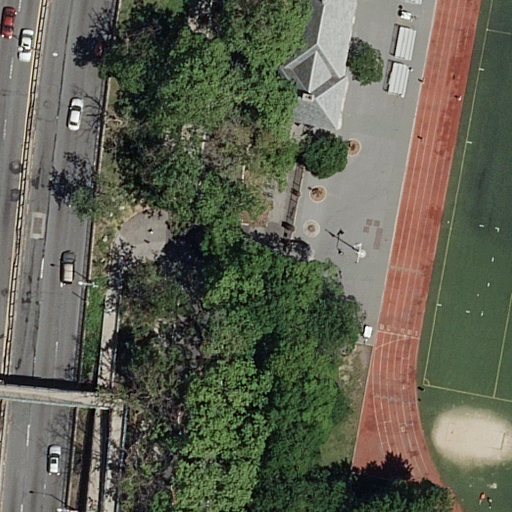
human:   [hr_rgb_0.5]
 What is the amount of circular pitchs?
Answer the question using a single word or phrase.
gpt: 0

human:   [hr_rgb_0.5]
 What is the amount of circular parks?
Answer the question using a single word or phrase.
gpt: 0

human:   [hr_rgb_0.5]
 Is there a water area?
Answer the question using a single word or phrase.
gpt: no

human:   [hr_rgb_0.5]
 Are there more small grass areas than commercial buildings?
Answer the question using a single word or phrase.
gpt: no

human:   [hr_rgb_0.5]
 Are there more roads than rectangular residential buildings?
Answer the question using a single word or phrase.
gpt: yes

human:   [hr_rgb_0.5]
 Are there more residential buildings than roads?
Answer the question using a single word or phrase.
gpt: no

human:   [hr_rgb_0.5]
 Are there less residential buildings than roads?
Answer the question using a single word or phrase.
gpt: yes

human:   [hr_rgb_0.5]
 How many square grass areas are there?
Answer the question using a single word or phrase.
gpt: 0

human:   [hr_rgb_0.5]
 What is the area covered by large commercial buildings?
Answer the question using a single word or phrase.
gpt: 0m2

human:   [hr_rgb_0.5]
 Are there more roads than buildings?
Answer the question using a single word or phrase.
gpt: yes

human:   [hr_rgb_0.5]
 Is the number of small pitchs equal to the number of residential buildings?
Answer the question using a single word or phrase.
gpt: yes

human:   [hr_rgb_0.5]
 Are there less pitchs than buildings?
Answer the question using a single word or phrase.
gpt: no

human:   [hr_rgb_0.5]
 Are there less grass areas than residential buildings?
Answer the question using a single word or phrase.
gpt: no

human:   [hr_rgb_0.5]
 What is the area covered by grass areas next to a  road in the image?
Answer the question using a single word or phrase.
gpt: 274m2

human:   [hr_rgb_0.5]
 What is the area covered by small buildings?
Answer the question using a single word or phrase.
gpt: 0m2

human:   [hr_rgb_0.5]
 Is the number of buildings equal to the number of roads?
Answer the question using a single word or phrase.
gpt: no

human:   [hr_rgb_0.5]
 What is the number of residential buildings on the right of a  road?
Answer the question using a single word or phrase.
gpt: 1

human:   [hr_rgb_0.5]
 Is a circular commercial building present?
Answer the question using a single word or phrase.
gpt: no

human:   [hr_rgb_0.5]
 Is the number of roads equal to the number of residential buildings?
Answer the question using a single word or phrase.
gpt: no

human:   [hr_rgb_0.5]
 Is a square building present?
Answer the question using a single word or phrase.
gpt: no

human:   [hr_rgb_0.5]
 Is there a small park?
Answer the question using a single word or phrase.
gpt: no

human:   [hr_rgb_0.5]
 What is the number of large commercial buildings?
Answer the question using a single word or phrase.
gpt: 0

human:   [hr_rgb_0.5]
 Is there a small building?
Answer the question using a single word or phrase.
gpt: no

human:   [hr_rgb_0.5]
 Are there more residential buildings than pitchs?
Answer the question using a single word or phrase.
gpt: no

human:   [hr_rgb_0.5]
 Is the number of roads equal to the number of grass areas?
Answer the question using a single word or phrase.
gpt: no

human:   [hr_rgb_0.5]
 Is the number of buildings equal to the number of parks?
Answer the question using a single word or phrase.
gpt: yes

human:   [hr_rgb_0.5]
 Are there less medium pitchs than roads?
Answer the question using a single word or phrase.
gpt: yes

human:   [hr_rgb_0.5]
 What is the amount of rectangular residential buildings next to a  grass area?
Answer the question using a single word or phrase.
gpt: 0

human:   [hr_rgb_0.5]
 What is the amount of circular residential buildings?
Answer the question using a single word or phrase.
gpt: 0

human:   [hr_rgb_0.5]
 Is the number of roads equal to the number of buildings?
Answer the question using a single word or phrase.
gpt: no

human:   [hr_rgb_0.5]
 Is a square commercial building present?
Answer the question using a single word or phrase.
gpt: no

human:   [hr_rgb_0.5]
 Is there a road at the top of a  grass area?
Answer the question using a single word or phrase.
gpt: no

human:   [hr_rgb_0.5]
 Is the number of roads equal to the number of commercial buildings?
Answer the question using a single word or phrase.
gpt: no

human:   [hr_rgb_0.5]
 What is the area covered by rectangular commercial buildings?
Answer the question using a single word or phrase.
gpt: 0m2

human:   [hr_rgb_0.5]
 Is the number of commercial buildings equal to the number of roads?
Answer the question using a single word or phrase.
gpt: no

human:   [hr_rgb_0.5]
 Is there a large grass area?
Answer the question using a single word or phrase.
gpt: no